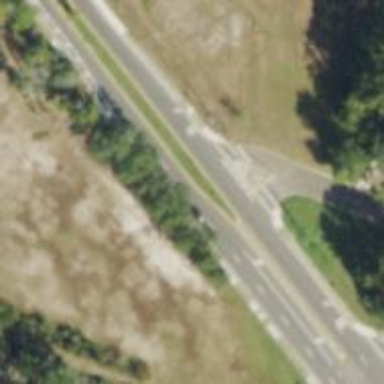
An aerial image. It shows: Asphalt road classified as primary highway.